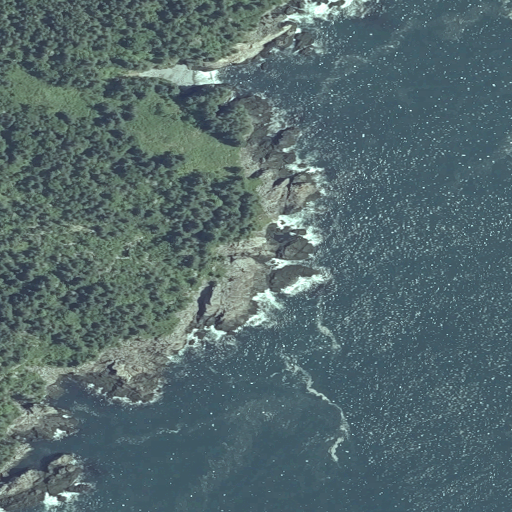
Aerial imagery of cape in Maine named Sandy Point containing open water, deciduous forest, mixed forest, evergreen forest, barren land, and herbaceous wetlands